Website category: university
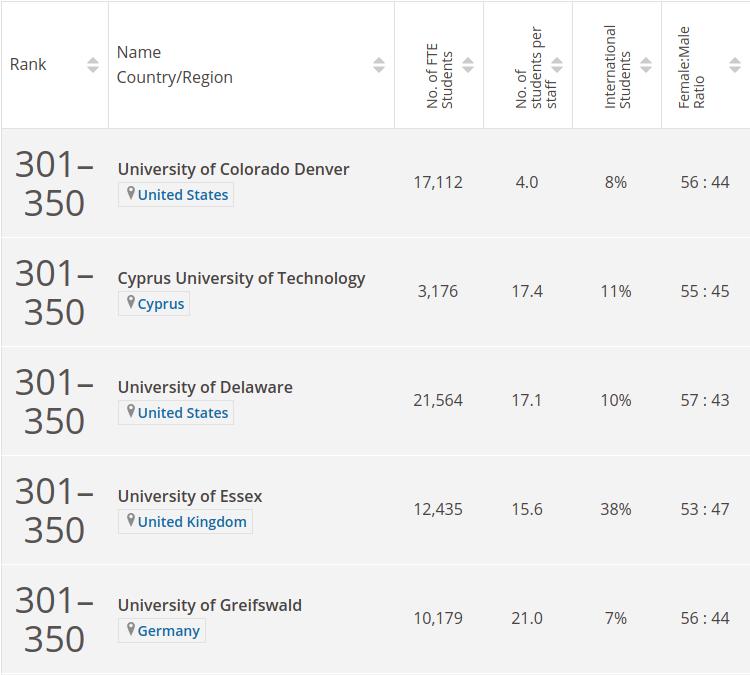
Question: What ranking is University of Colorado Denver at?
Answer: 301350

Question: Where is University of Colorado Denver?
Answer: United States

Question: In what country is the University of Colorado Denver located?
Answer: United States

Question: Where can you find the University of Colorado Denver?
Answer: United States

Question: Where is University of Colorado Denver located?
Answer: United States

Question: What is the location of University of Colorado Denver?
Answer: United States

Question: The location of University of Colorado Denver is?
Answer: United States

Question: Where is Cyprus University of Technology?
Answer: Cyprus

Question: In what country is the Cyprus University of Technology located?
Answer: Cyprus

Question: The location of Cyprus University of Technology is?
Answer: Cyprus

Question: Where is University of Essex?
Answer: United Kingdom

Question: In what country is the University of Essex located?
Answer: United Kingdom

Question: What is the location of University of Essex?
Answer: United Kingdom

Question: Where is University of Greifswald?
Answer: Germany

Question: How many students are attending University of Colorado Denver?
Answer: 17,112

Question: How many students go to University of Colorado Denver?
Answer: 17,112

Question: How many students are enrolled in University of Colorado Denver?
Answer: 17,112

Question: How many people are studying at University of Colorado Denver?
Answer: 17,112

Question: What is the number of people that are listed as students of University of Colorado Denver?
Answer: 17,112

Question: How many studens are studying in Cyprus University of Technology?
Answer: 3,176

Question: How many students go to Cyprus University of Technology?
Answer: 3,176

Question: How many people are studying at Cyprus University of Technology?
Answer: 3,176

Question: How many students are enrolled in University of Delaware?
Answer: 21,564

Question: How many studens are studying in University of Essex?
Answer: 12,435

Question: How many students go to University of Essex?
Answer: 12,435

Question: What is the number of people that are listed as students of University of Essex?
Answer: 12,435

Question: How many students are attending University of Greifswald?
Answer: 10,179

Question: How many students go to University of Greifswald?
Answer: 10,179

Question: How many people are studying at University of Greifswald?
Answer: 10,179

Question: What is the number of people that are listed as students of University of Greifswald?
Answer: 10,179

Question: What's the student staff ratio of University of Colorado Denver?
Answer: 4.0

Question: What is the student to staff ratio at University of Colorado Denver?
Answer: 4.0

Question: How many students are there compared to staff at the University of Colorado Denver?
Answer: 4.0

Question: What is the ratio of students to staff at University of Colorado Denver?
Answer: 4.0

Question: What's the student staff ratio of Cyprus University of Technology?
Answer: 17.4

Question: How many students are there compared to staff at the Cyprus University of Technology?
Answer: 17.4

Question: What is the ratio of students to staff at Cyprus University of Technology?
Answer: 17.4

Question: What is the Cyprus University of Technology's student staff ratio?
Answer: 17.4

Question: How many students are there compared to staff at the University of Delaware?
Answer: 17.1

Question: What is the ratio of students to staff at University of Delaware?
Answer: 17.1

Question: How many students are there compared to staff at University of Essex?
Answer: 15.6

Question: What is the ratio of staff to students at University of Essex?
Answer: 15.6

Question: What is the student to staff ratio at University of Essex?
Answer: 15.6

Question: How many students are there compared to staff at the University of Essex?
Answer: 15.6

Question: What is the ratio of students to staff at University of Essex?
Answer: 15.6

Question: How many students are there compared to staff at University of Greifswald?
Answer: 21.0

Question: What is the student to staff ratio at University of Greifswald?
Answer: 21.0

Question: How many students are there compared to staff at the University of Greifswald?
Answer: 21.0

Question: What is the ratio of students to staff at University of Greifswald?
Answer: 21.0

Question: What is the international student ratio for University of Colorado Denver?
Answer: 8%

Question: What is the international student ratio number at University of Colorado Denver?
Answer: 8%

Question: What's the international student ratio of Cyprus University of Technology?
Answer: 11%

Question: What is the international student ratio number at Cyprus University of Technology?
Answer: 11%

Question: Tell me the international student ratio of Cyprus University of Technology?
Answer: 11%

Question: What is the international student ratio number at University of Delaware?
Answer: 10%

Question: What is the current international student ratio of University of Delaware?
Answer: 10%

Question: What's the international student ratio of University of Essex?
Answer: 38%

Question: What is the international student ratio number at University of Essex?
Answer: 38%

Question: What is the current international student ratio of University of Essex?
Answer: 38%

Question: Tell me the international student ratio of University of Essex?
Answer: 38%

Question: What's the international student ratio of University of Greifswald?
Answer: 7%

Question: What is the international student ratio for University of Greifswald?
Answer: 7%

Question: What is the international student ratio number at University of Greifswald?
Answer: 7%

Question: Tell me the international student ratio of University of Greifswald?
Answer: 7%